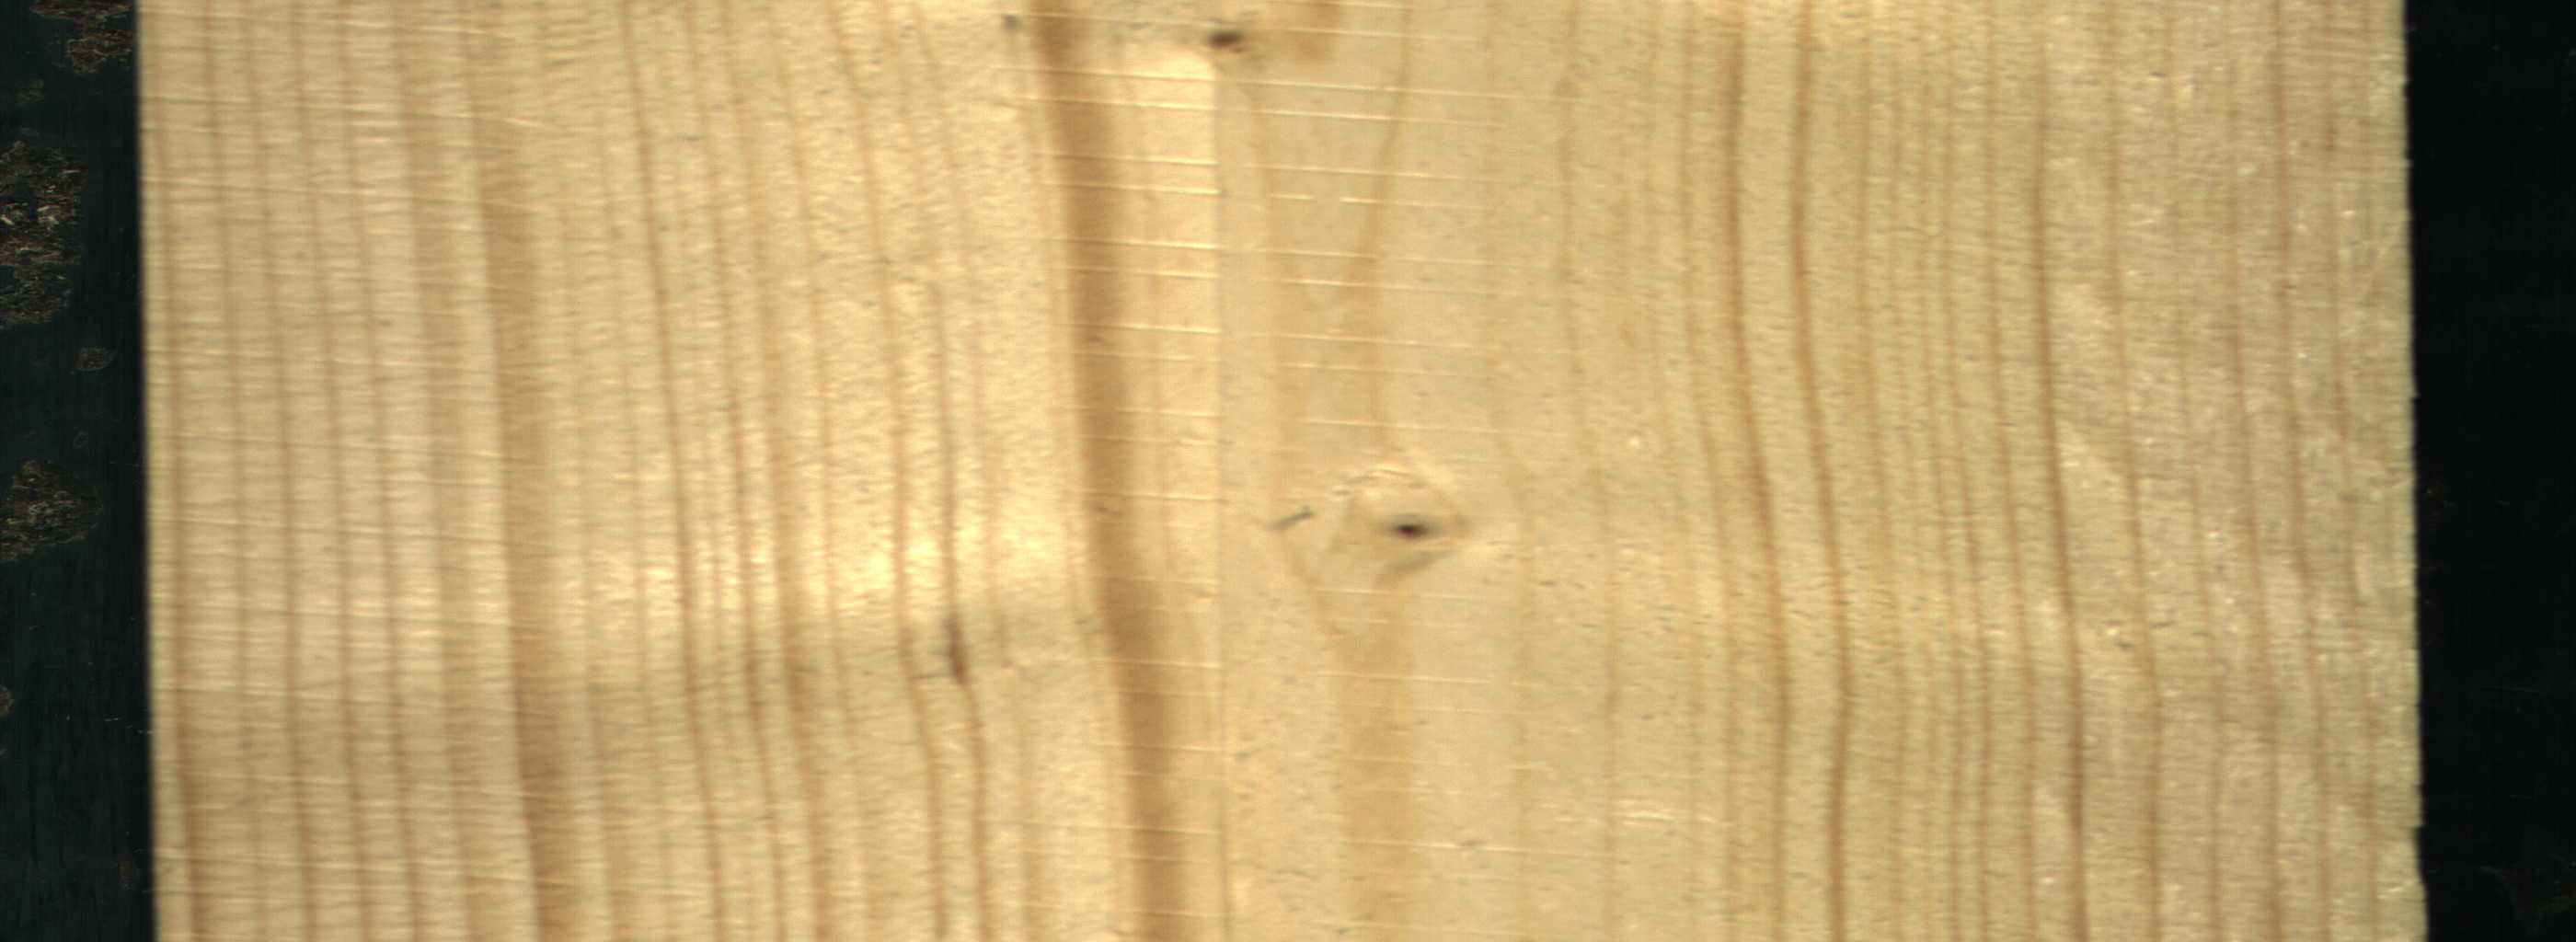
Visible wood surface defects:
Quartzity
Live_Knot
Live_Knot